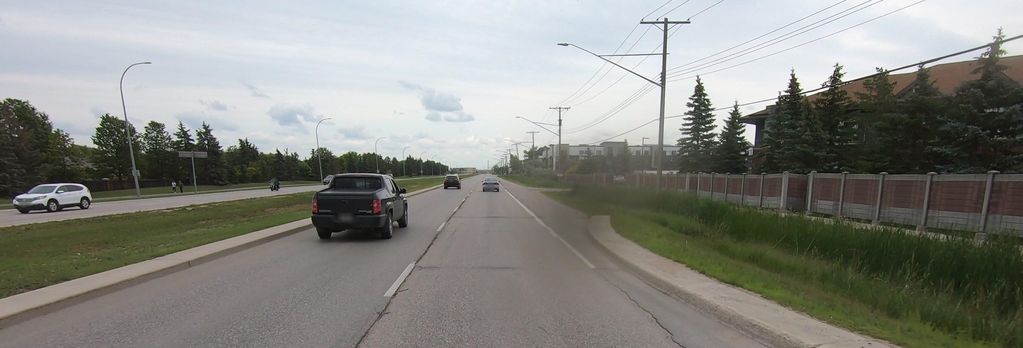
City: winnipeg